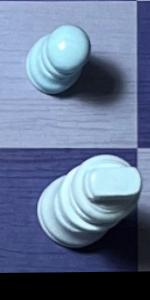
Label: King_White